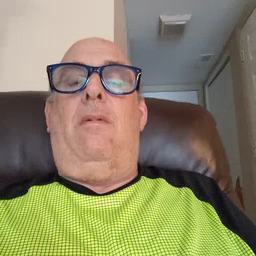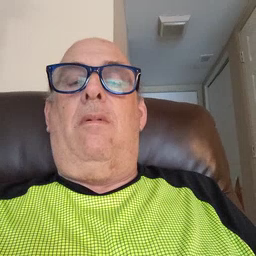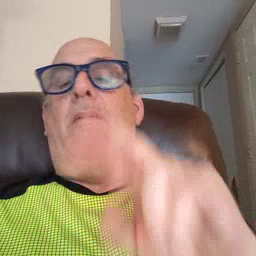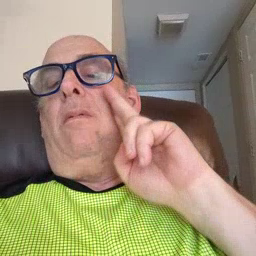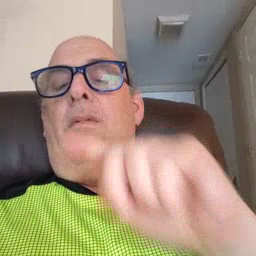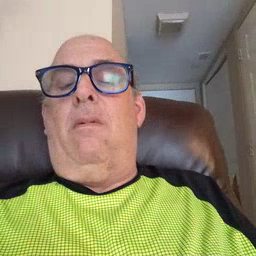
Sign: uncle